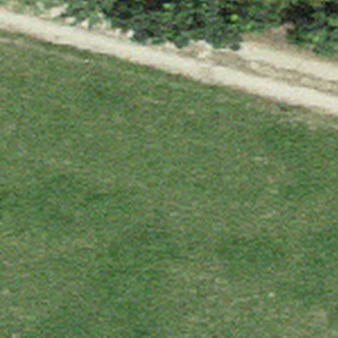
Label: other